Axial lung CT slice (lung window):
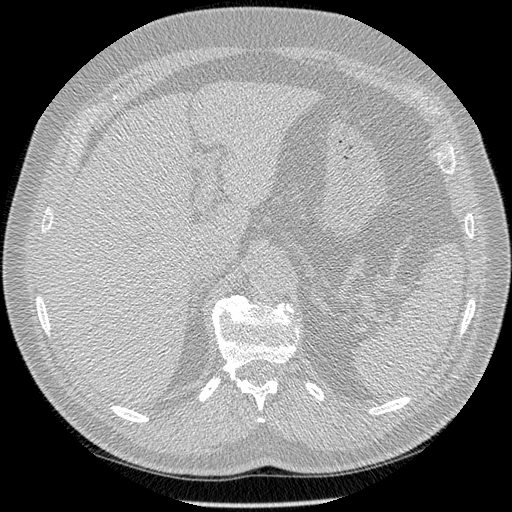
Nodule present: no